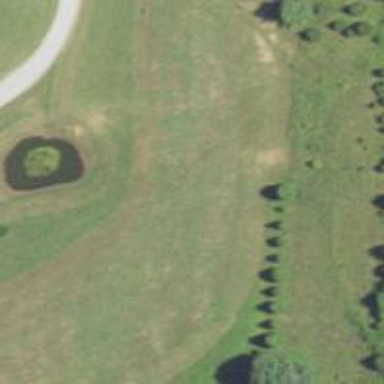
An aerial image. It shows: Golf hole.